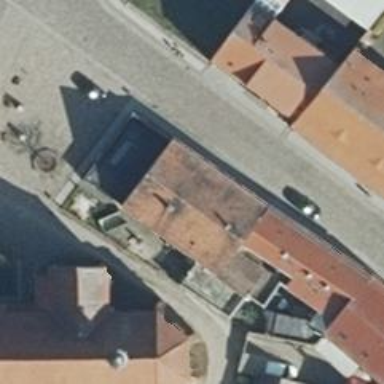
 oriented along and featuring traditional design."